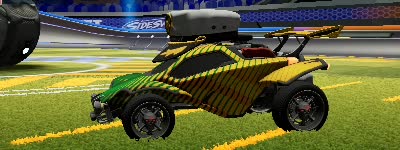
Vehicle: octane